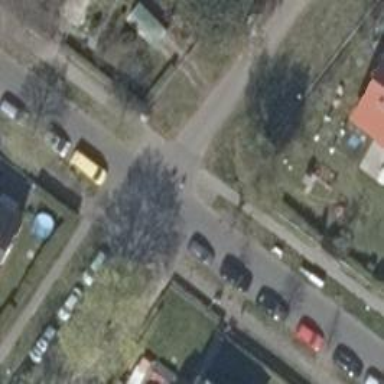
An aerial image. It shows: Residential road with asphalt surface and separate sidewalk.